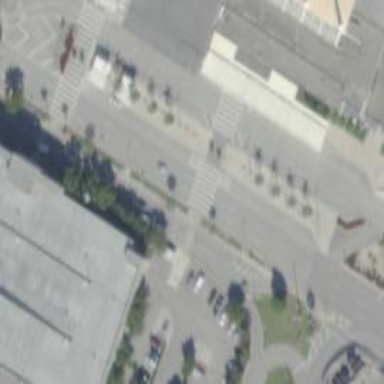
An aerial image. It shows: Zebra crossing on the road.